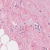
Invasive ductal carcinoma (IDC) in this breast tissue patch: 0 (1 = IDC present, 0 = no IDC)